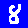
Digit: 8